Question: I have an IntentService that uploads a file. Everything works fine, but I'm a little confused about how to handle the notifications. When I start the notification I use 'startForeground()' because the files can be rather large and I don't want the upload to get killed unless absolutely necessary. When I use 'startForeground()' it displays two notifications in the notification area (one under Ongoing and one under Notifications):

I've read through a number of different Stack Overflow posts and web articles, but none of them answer the question I have...hopefully I haven't missed one that talks about ths.
It's my understanding that the ongoing notification in the image above (the one without the progress bar) is put there since this is running in the foreground (<URL>. That's all well and good if you ask me, and I understand why. However, I don't need two notifications displayed and I'm pretty sure most people wouldn't want two notifications cluttering up the notification area either. I would like to know how to properly handle the notification so that only one displays and doesn't clutter up the notification area.
The only way I've been able to get around this is if I set the integer ID for 'startForeground (int id, Notification notification)' ('ONGOING_NOTIFICATION_ID' in my code below) to zero. However, the documentation I quote above says:
'Caution: The integer ID you give to startForeground() must not be 0'
Setting it to 0 disables the Ongoing notification and then just shows the regular notification with the progress bar. I figure I could kind of "fix" this by setting '.setOngoing(true)' until it's done uploading the file and then setting '.setOngoing(false)' once it's finished, so it can be dismissed. I'm not sure exactly how "Cautious" one has to be with setting the integer ID to 0. To me it kind of seems like a lazy way to be able to get around the issue I'm having, but I don't know if there are other consequences for setting it to 0. Also, this only works if I only have one notification that I'm dealing with. If I have multiple, different notifications, then I'll need different IDs for each one and this won't work. : It looks like <URL>, so now I'm back to square one.
What is a valid way to get around displaying both notifications?
Duh, taking some time off and then coming back to this and double-checking what I had done based on @dsandler 's recommendation helped me figure out what I was doing wrong. I wasn't setting the correct ID when I was doing the progress update, so that's why it was creating two notifications and one wasn't getting updated. Using the same ID (ONGOING_NOTIFICATION_ID) for all the notifications solved the issue for me. See the code below for the additional pieces I hadn't included before and where I had made the mistake.
Relevant code from UploadFile.java:
'''
public class UploadFile extends IntentService {
private static final int ONGOING_NOTIFICATION_ID = 1;
@Override
protected void onHandleIntent(Intent intent) {
mNotifyManager = (NotificationManager) getSystemService(Context.NOTIFICATION_SERVICE);
mBuilder = new NotificationCompat.Builder(this);
mBuilder.setContentTitle(getText(R.string.upload))
.setContentText("0% " + getText(R.string.upload_in_progress))
.setSmallIcon(android.R.drawable.stat_sys_upload);
startForeground(ONGOING_NOTIFICATION_ID, mBuilder.build());
....
if (progress > 0){
percent = (Long.valueOf(progress) * 100) / totalSize;
mBuilder.setProgress(100, percent.intValue(), false);
mBuilder.setContentText(percent.intValue() + "% " + getText(R.string.upload_in_progress));
mNotifyManager.notify(ONGOING_NOTIFICATION_ID, mBuilder.build()); // <-- My problem was that I had set the ID here to 0 and did not make it the same as the ID I set above
}
....
}
'''
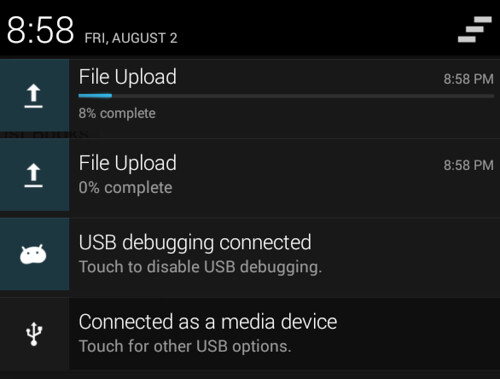
Answer: First off, judging by your description, you might be able to get away with a regular service, recognizing that the out-of-memory killer won't come calling unless things are getting dire on the device and your service has really been running a very long time.
That said, if you must make the service foreground, the typical strategy here is to show your progress using the Notification you used when you put your service into the foreground state. Using <URL>, for example.
In this way you only show one notification to the user, and it's the one required by 'startForeground'.